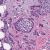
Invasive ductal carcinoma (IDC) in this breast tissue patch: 1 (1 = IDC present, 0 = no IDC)